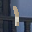
Label: 1